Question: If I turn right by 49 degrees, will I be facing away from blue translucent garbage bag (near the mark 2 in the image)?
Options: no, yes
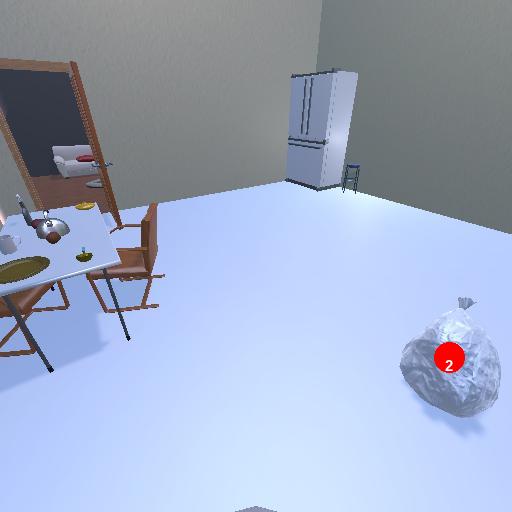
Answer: no